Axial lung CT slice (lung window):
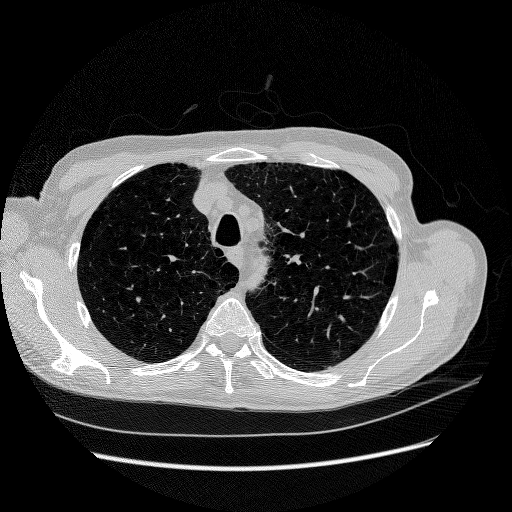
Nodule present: no